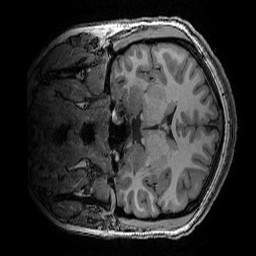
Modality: T1w
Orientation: coronal
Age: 19
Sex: female
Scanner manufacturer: ge
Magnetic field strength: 3 T
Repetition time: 0.007 s
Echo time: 0.00342 s